Question: I dont understand why my application creates every activity as an application?

Sould this be a configuration error?
Need help!
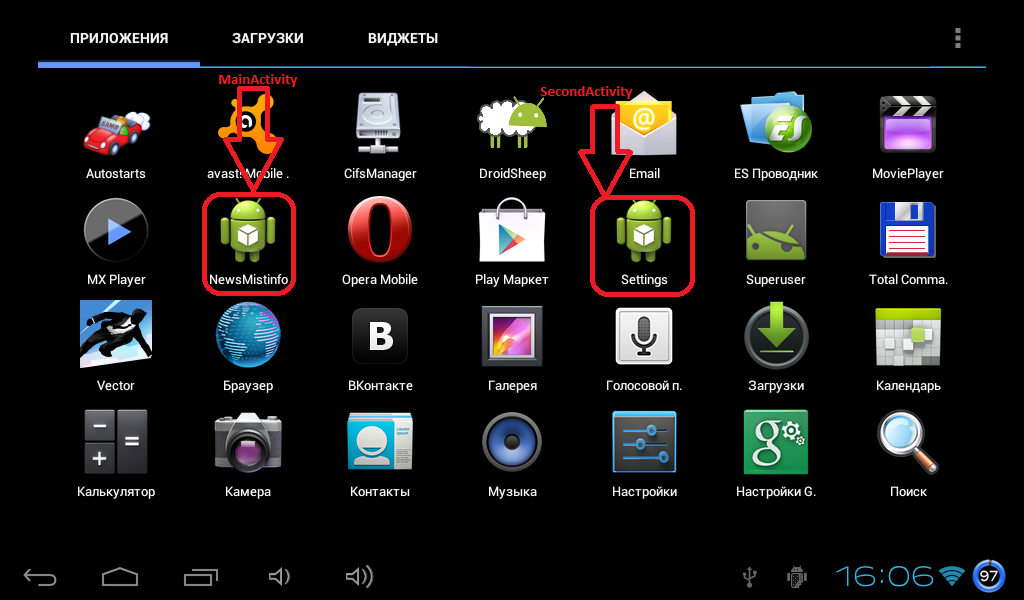
Answer: Remove this from other Activity than MainActivity from AndroidManifest.xml
'''
<intent-filter>
<action android:name="android.intent.action.MAIN" />
<category android:name="android.intent.category.LAUNCHER" />
</intent-filter>
'''